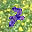
Label: 7